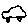
Label: car